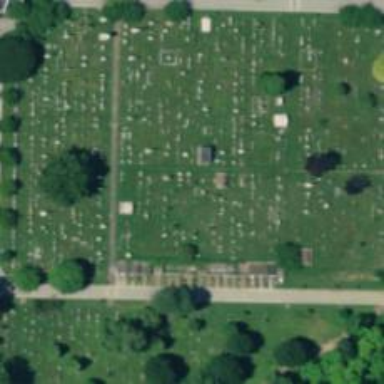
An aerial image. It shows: Tomb in historic cemetery.